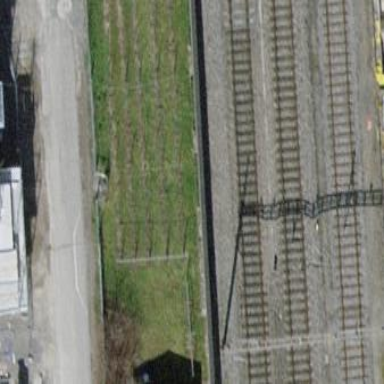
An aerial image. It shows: Vineyard growing grapes.